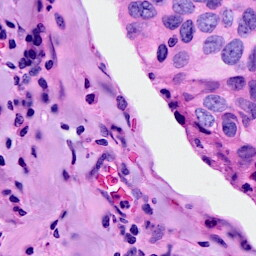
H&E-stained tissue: Breast